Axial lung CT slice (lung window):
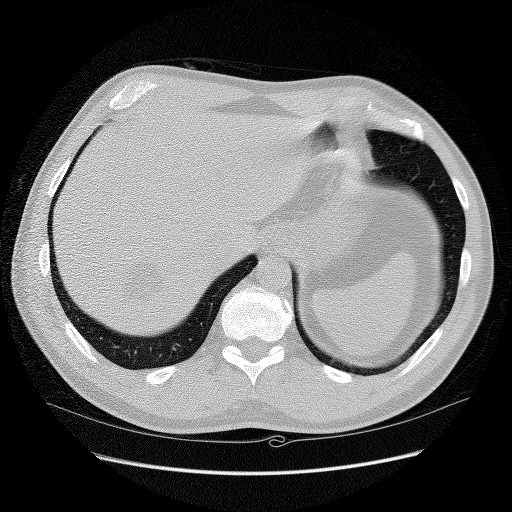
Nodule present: no